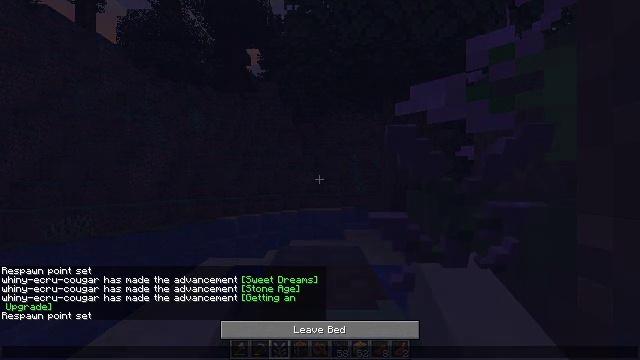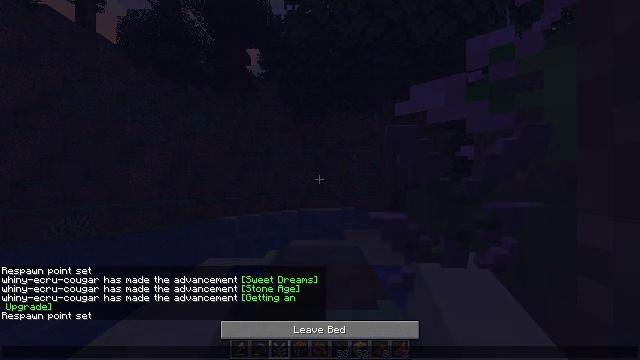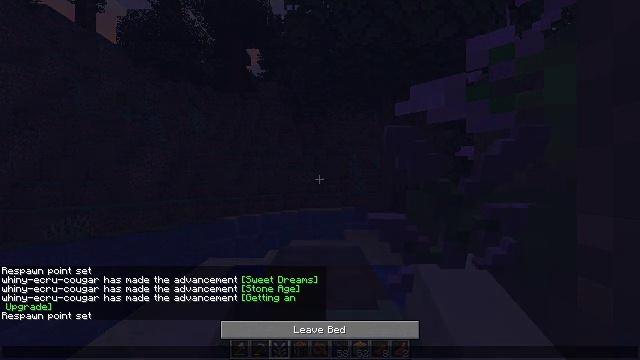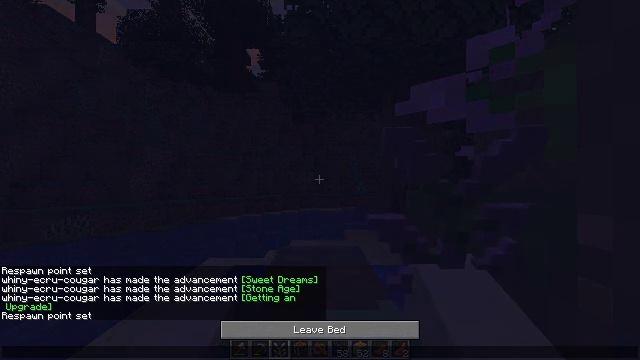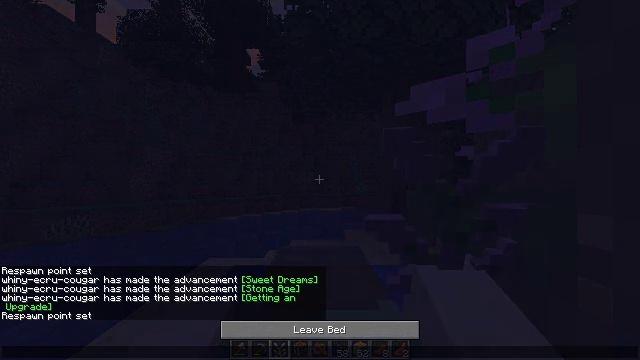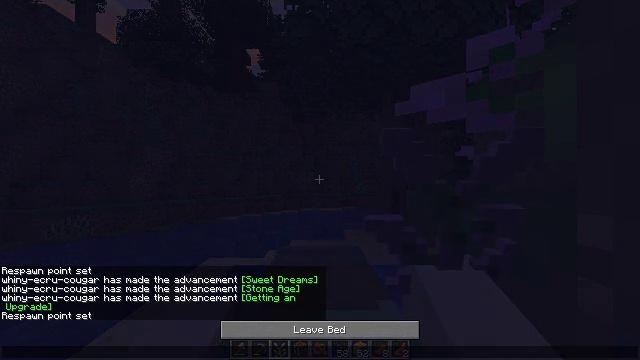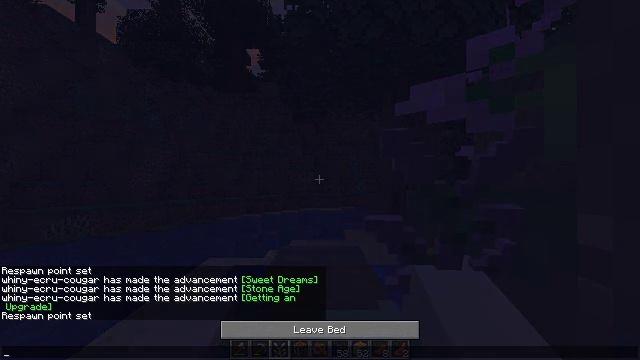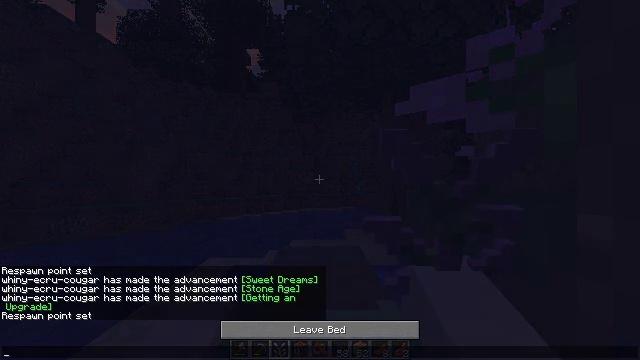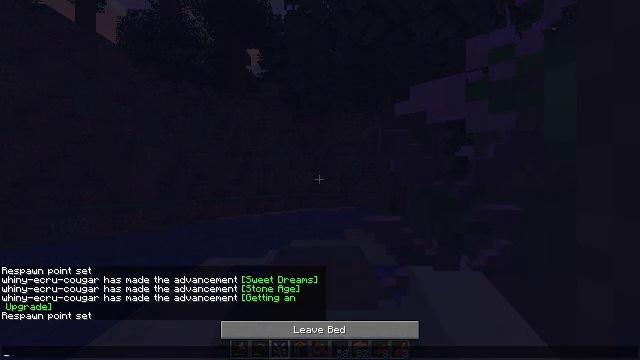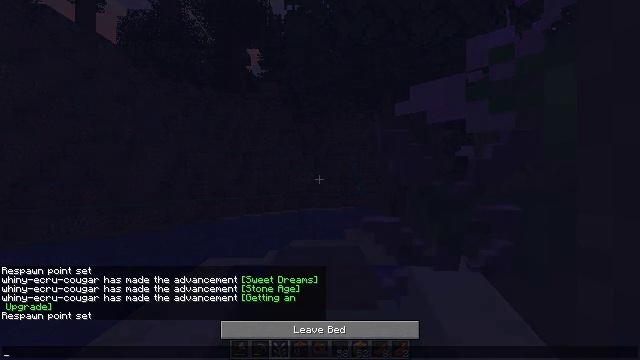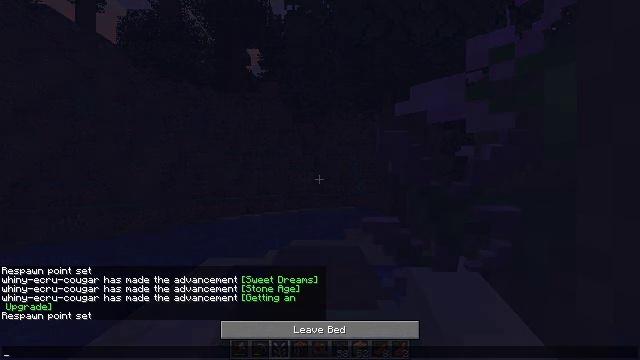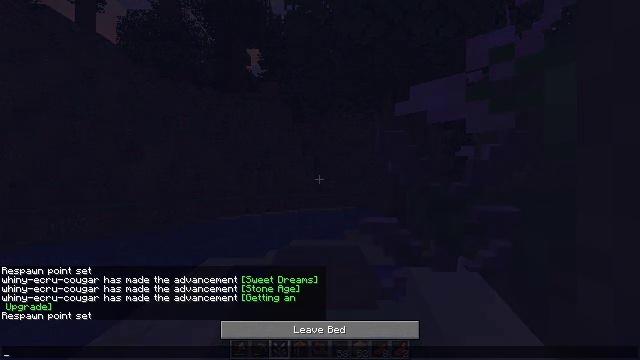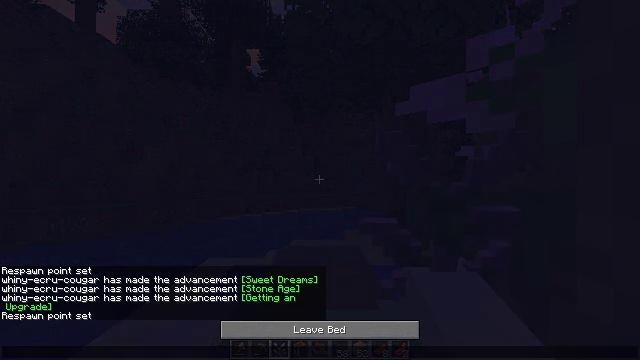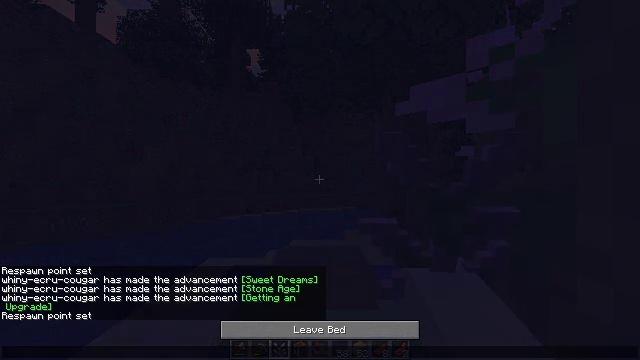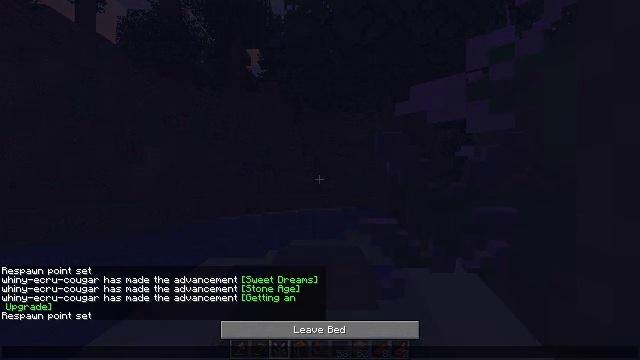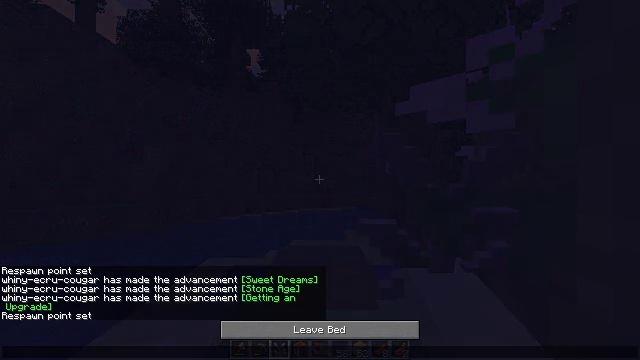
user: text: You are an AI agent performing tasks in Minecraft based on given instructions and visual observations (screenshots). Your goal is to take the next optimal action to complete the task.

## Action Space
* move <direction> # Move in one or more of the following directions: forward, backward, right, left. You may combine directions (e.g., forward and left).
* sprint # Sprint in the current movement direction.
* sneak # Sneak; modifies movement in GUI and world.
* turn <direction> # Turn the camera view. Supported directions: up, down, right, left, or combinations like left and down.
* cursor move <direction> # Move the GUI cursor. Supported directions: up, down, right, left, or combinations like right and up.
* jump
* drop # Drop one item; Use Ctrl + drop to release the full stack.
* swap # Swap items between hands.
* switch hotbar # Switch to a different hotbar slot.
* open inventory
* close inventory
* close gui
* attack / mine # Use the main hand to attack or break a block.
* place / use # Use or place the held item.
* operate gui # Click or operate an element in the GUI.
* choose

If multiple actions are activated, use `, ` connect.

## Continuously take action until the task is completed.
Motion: motion action
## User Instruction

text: Collect the blue bed by attacking it.
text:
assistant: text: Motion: no_op
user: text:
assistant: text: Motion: no_op
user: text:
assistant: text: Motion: no_op
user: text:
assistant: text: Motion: no_op
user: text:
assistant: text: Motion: no_op
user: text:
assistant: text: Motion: no_op
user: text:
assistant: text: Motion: no_op
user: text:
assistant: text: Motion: no_op
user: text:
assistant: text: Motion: no_op
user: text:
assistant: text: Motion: no_op
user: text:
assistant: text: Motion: no_op
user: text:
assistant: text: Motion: no_op
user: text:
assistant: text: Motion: no_op
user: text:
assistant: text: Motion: no_op
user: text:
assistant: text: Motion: no_op
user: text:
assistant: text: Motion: no_op
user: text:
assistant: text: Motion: no_op
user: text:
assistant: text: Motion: no_op
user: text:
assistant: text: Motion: no_op
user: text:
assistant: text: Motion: no_op
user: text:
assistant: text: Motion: no_op
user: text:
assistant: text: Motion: no_op
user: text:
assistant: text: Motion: no_op
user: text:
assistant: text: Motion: close gui
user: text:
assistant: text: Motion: no_op
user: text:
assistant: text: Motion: no_op
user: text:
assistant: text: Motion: no_op
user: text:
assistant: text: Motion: no_op
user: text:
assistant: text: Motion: no_op
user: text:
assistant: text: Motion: no_op